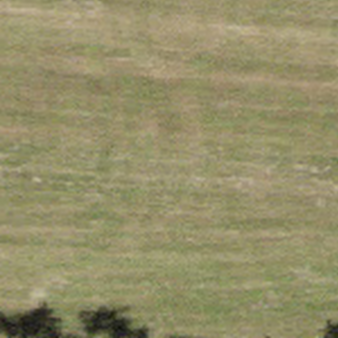
Label: other